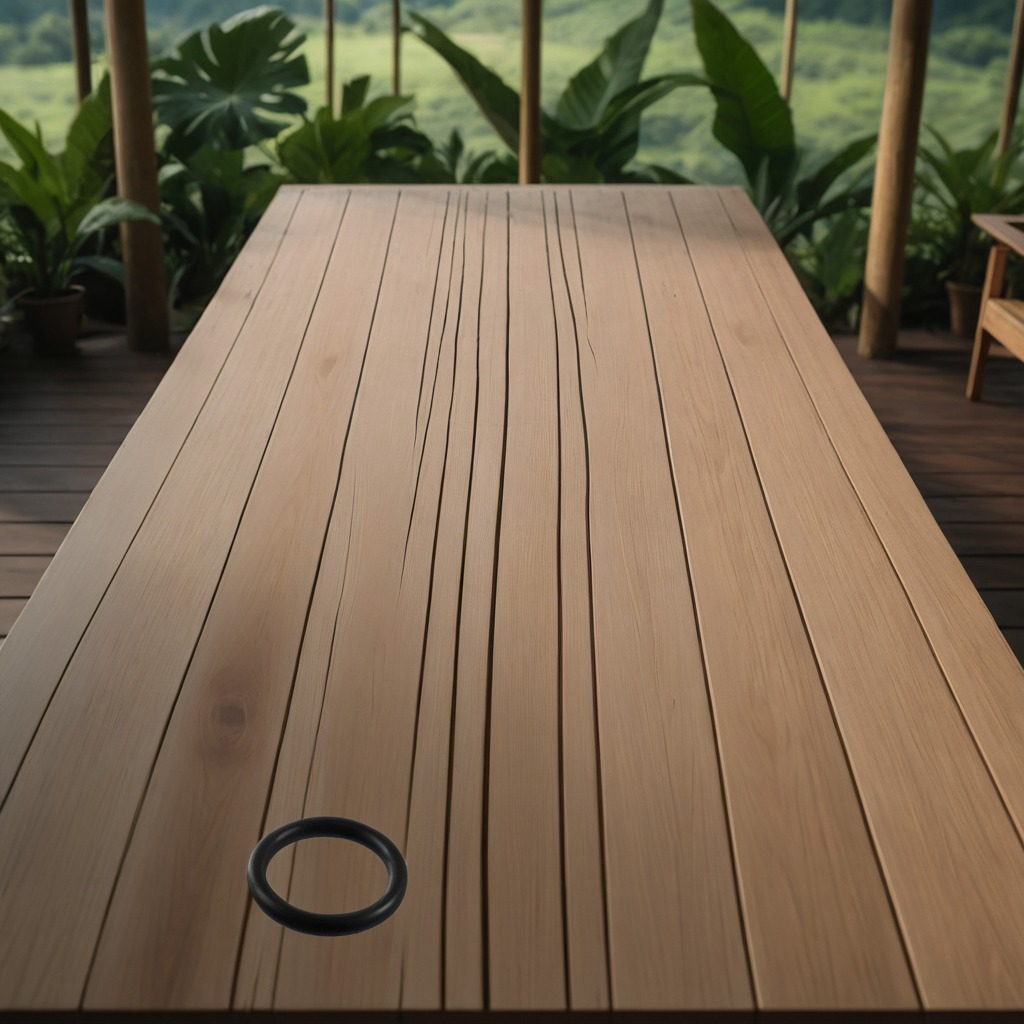
A rubber O-ring lies on the wooden table.